Question: I'm starting with Unity 3D and I want to make a simple game where you move a marble through a maze by tilting the device.
For that I need to know in what the direction the phone is tilted (where to move the ball) and how much (how fast to move it). This bubble level from iOS7 does something similar, the number rotates to show the direction you are tilting the device and the value represents how much the phone is tilted:

I've been experimenting with Input.gyro.attitude.eulerAngles but I'm not sure how to turn it into the values I need, also I'm not sure if gyro.attitude is the best solution to get responsive controls.
How can I get the direction and tilt of the device?
Unity3D documentation has a solution using Input.accelaration however I'm not sure whether it's as reliable as Input.gyro.
<URL>
This is what I'm trying now:
'''
private Gyroscope gyro;
void Start () {
gyro = Input.gyro; // Store the reference for Gyroscope sensor
gyro.enabled = true; //Enable the Gyroscope sensor
}
void Update () {
// Gyroscope
Vector3 vec = gyro.attitude * Vector3.forward;
print (vec);
// Option 2
print(Input.accelaration);
}
'''
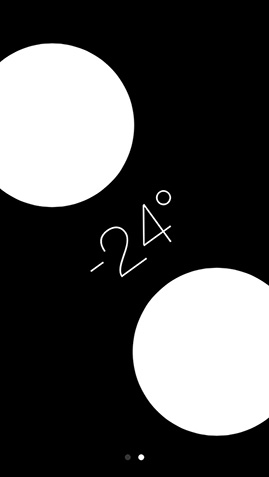
Answer: You should be able to do it like this (in this case, taking the XZ plane projection of the quaternion = change the Vector3 in the second line to pick the plane you want);
'''
// where q is the Quaternion from the gyro
Matrix4x4 quatMatrix = Matrix4x4.TRS(Vector3.zero, q, Vector3.one);
Matrix4x4 scaleMatrix = Matrix4x4.TRS(Vector3.zero, Quaternion.identity, new Vector3(1, 0, 1));
Matrix4x4 scaled_matrix = scaleMatrix * quatMatrix;
OutVector = scaled_matrix.MultiplyVector(Vector3.forward).normalized;
'''
That should give you a 3-d vector that has only X and Z components, easy to turn into a 2-d vector.